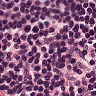
Metastatic tissue present: no